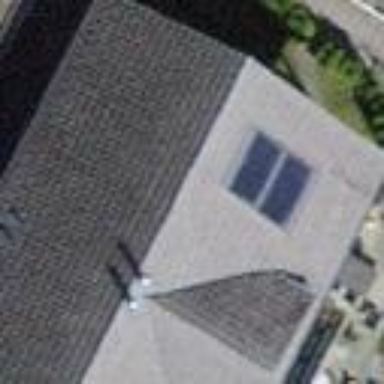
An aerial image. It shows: Building with tiled roof.